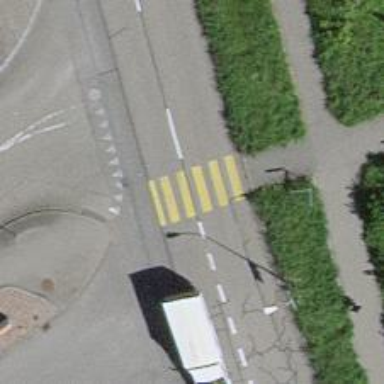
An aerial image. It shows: Uncontrolled zebra crossing on the road.